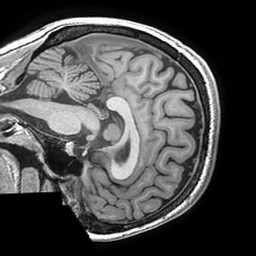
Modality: T1w
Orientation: sagittal
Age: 34
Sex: female